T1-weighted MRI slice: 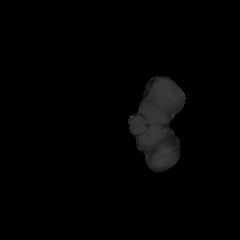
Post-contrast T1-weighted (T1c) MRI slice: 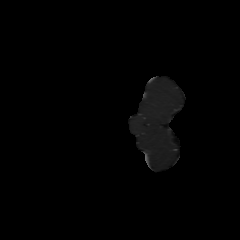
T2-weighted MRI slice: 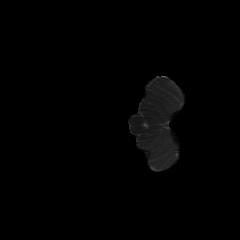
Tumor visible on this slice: no